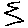
Label: zigzag